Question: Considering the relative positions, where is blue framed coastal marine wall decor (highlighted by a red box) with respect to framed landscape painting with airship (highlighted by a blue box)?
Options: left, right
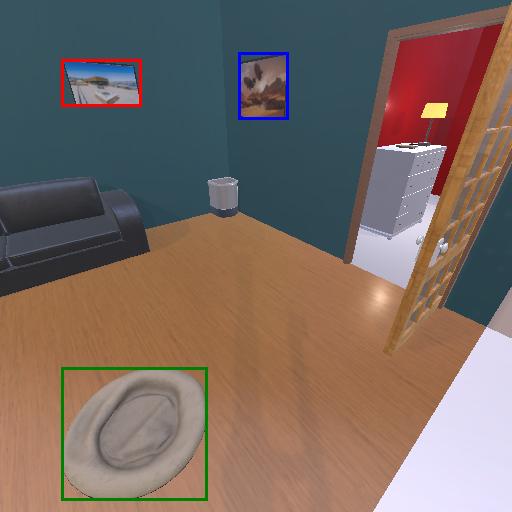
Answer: left